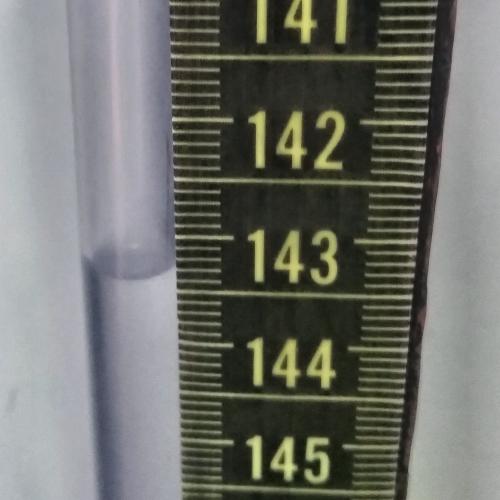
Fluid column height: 143.3 cm